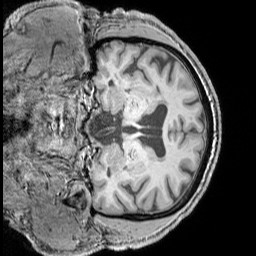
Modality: T1w
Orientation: coronal
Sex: male
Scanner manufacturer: siemens
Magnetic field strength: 3 T
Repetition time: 2.3 s
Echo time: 0.00226 s